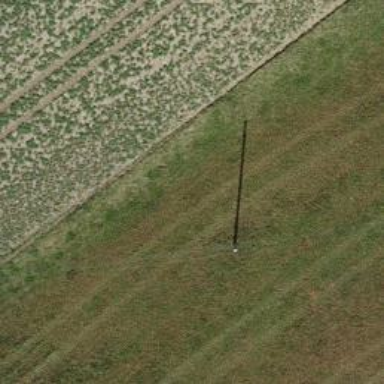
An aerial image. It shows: Minor power line with 3 cables.